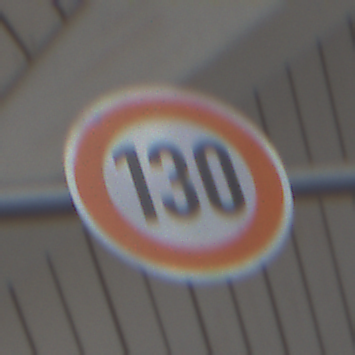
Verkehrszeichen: Geschwindigkeit130
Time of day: MorningAfternoon
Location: Roofed (Urban)
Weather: PartlyCloudy
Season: NotSpecified
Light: Natural